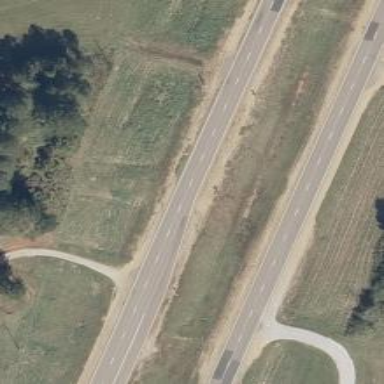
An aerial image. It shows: Primary highway with asphalt surface and dual carriageway.